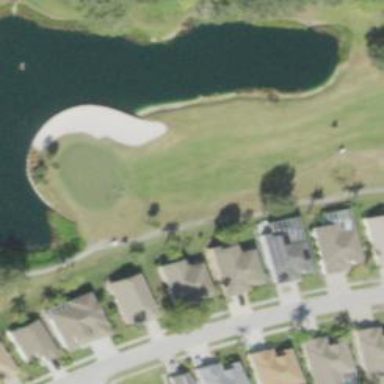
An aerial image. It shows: Water hazard in golf course. The hazard is natural water feature.